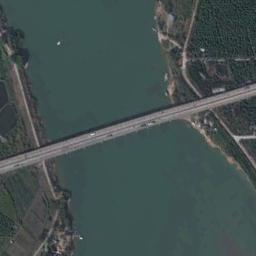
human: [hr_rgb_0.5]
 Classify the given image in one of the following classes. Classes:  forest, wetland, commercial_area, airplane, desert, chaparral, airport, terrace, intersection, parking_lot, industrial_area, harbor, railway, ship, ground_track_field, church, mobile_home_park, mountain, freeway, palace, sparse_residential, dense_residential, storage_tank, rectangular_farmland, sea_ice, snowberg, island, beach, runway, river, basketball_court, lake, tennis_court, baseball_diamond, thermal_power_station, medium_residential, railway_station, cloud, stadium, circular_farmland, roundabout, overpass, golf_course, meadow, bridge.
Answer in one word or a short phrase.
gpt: bridge